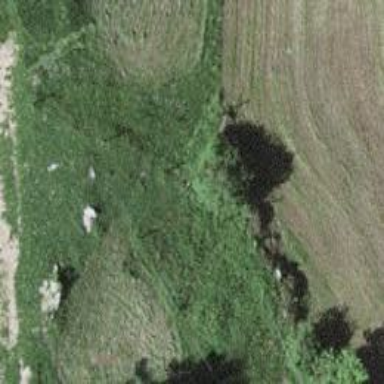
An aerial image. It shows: Dry stone wall barrier.